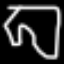
Label: pants